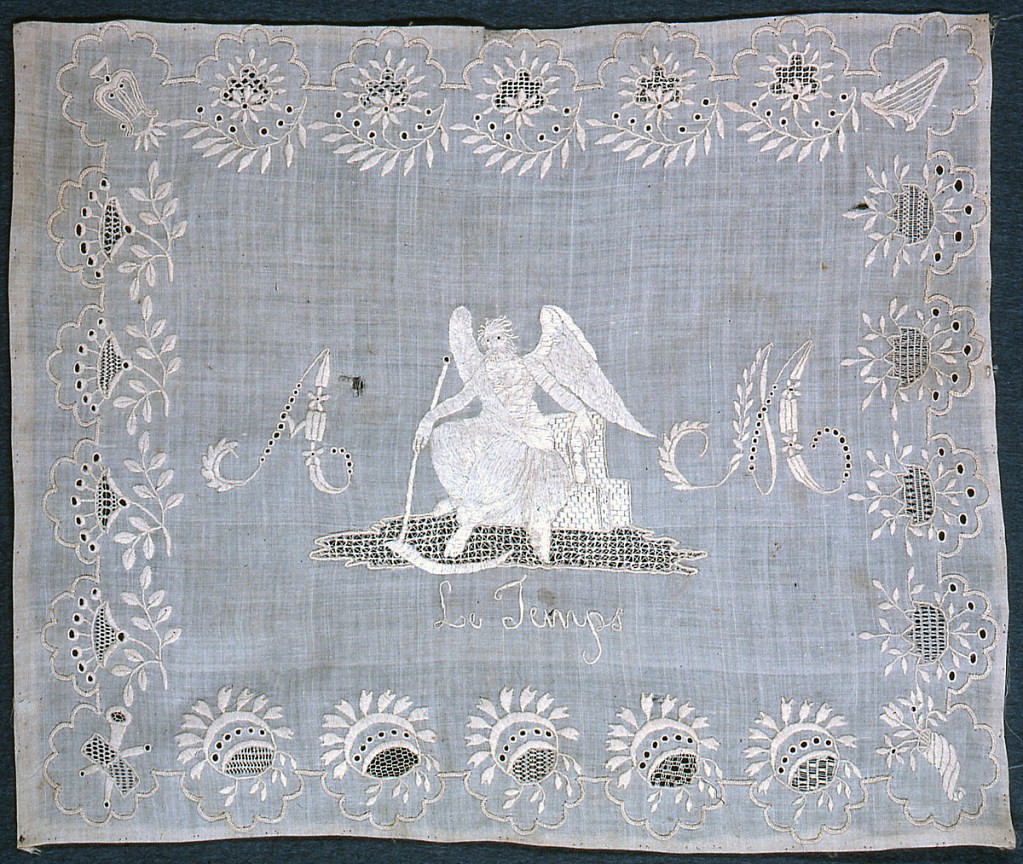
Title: Sampler
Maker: A.M.
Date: early 19th century
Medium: cotton Technique: satin, overcast, buttonhole, eyelet and drawnwork stitches on plain weave
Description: Initials "A.M." and the word "Le Temps" with a representation of time surrounded by a floral border with cornucopia and musical instruments at corners. Edges unfinished.